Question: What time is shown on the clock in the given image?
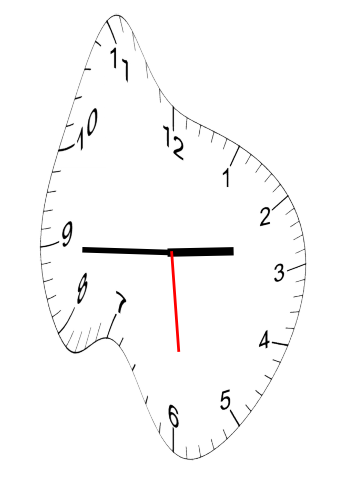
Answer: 02:44:29